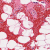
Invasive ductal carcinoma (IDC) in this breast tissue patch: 0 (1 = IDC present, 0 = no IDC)